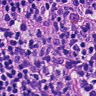
Metastatic tissue present: yes